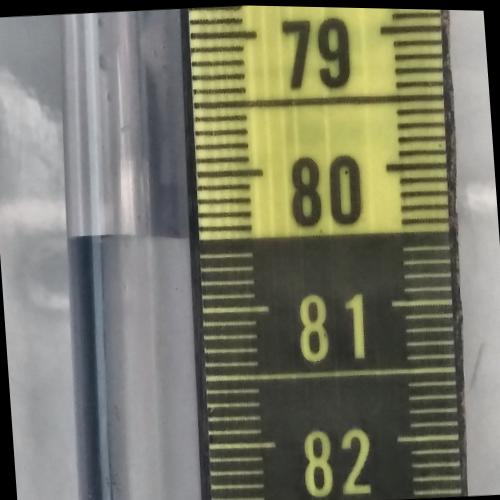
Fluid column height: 80.5 cm